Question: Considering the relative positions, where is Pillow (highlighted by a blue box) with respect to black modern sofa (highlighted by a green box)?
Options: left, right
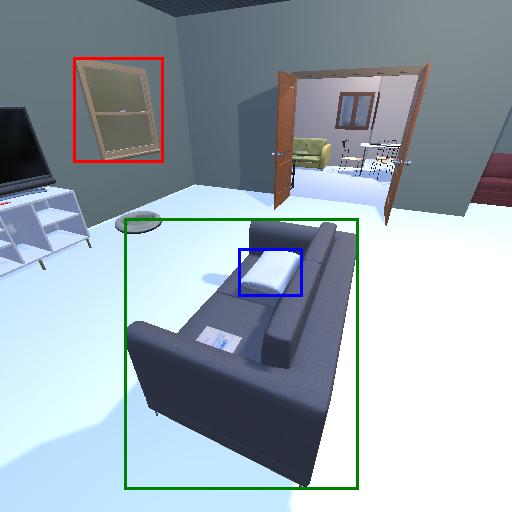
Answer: left